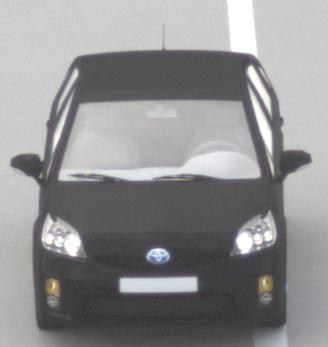
Make: Toyota
Model: Prius 1.5 Hybrid
Detailed model: Prius (HW2)
Model produced from: 2006/03
Model produced until: 2009/06
Doors: 5
Color: black
Road condition: dry road
Daytime: midday
Contrast: low contrast